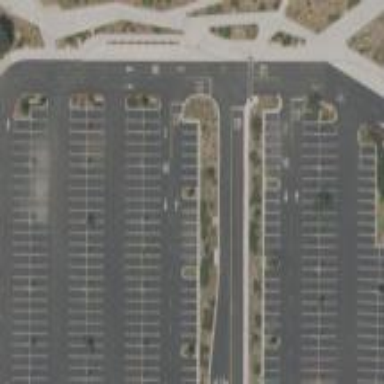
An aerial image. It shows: Road serving as parking aisle.